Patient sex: M
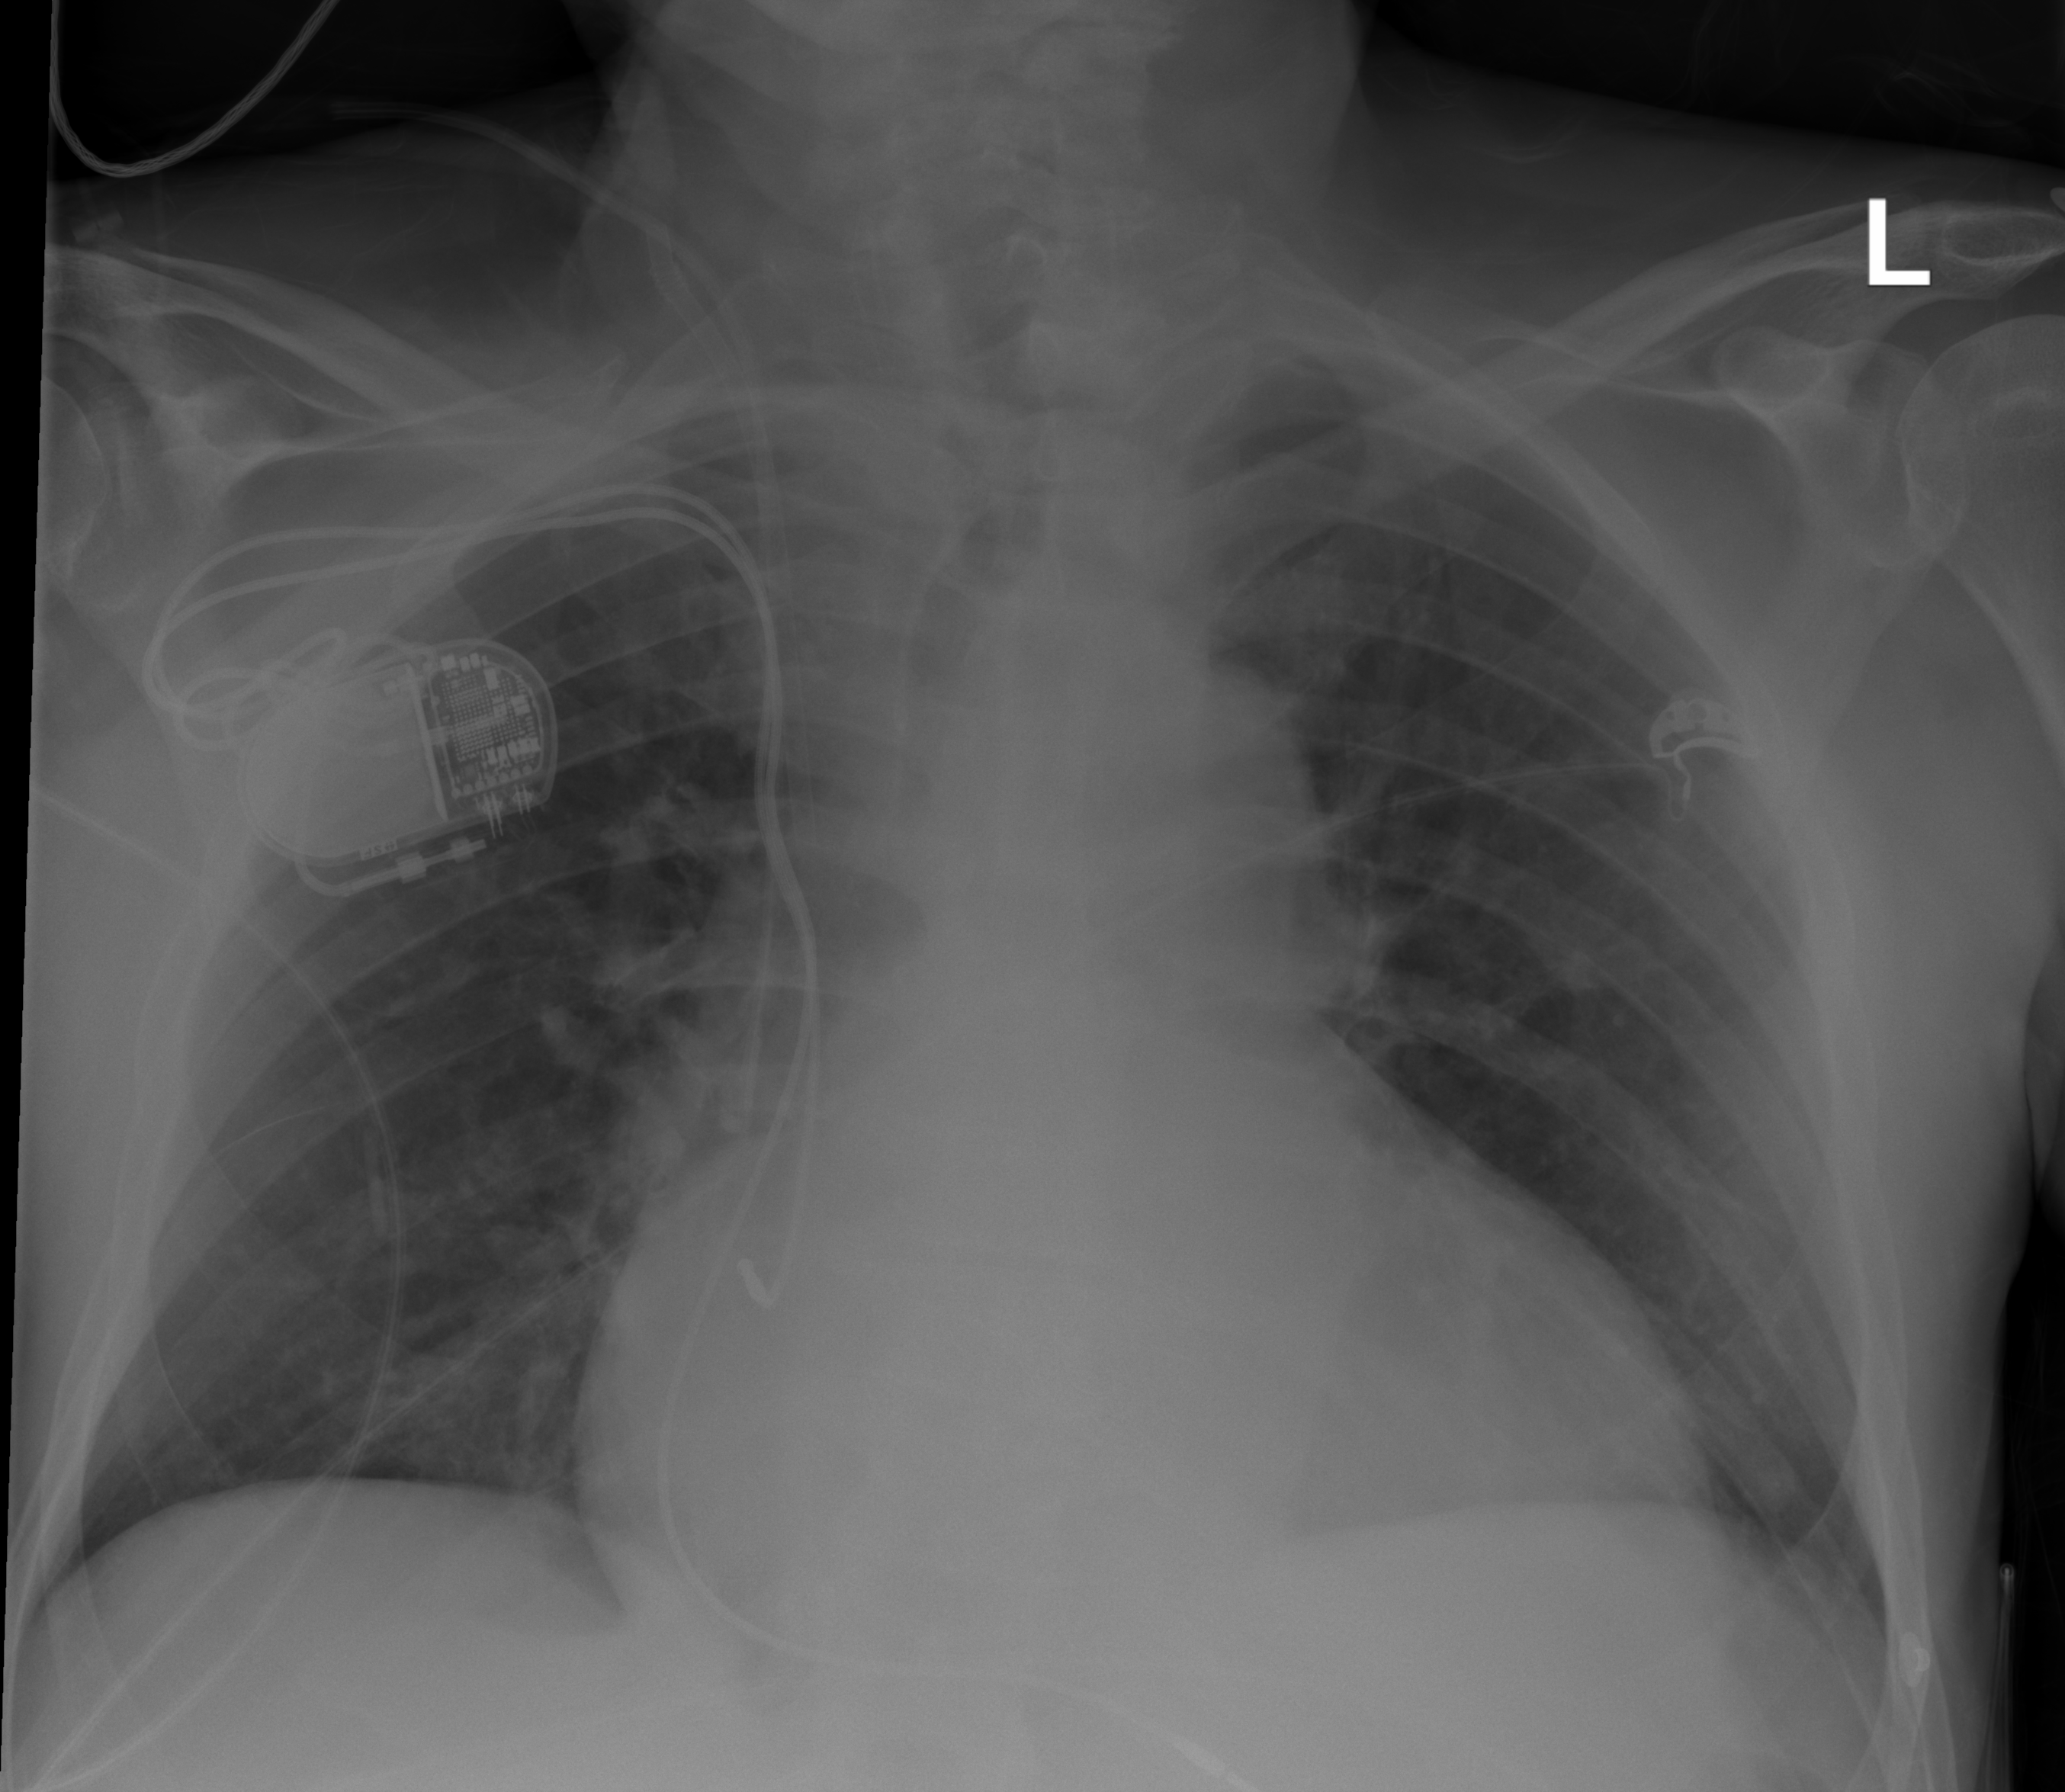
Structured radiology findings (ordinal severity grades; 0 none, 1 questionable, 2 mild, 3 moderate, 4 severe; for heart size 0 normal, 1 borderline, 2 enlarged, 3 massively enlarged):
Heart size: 2
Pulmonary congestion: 0
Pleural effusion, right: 0
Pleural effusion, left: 0
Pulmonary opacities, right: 0
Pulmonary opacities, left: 0
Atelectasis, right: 1
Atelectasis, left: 0